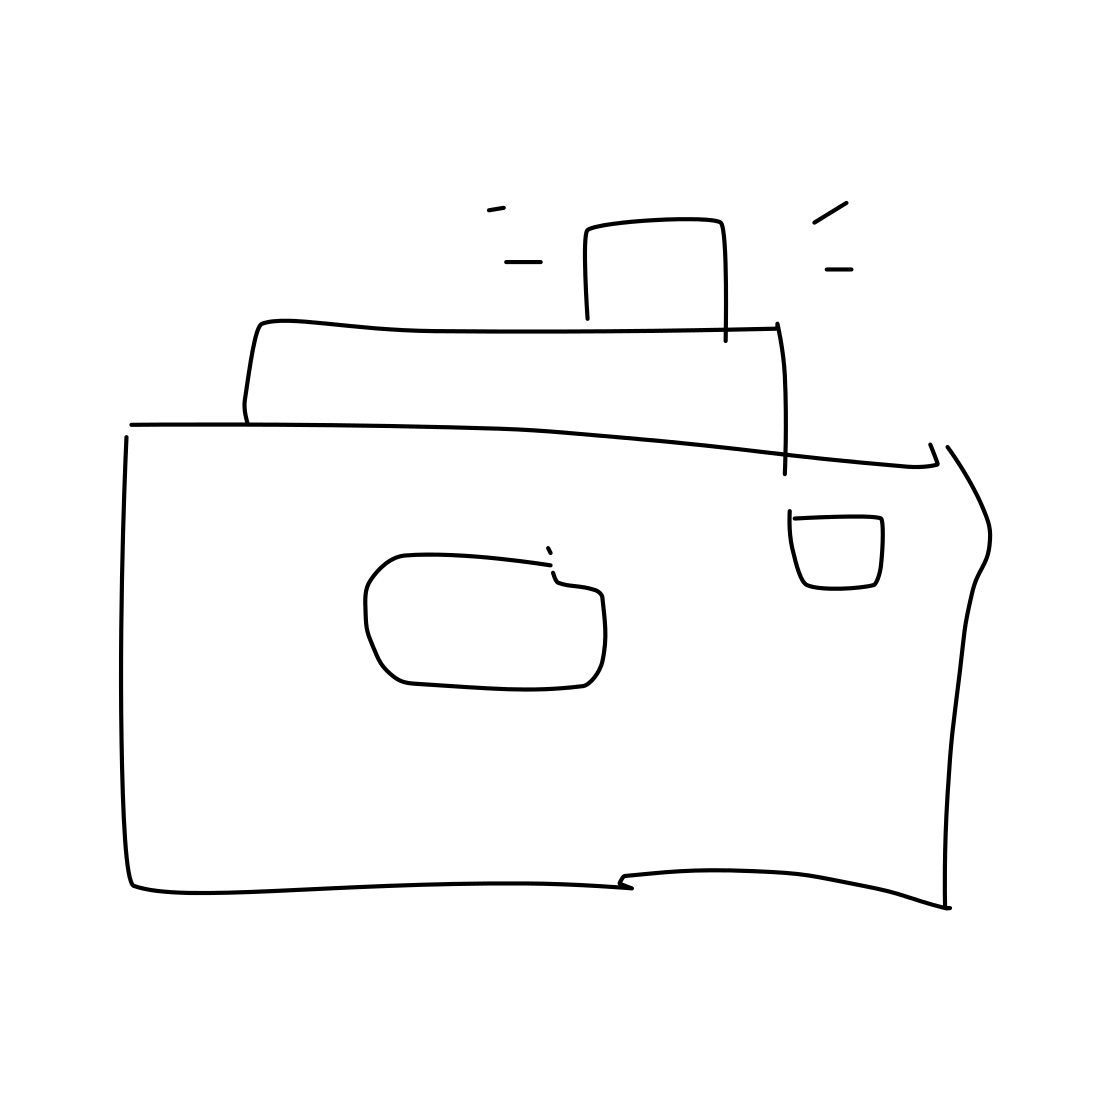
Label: camera